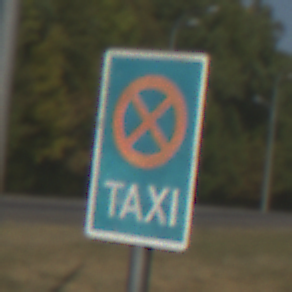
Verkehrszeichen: Taxenstand
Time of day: MorningAfternoon
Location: Outdoor (Suburban)
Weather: Clear
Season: NotSpecified
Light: Natural